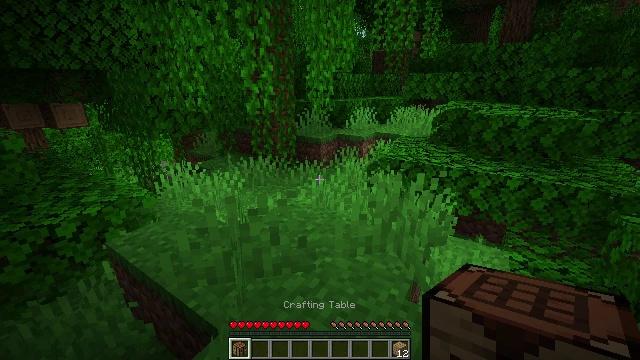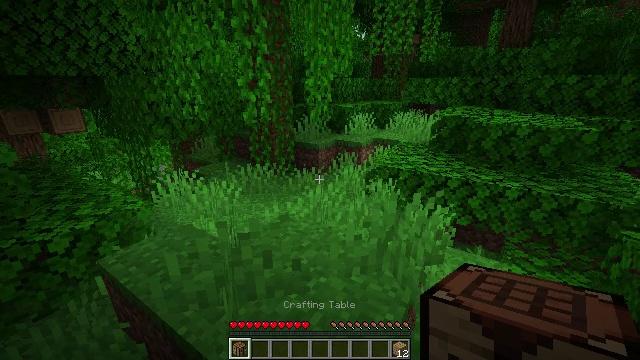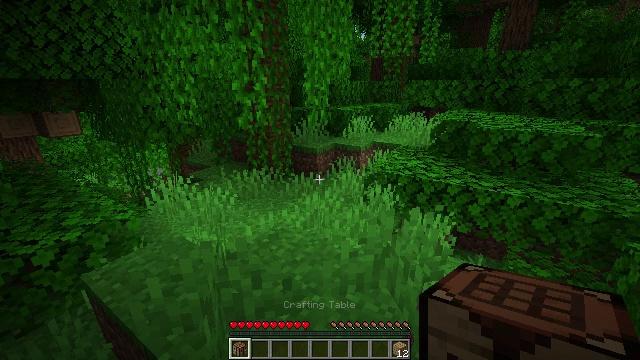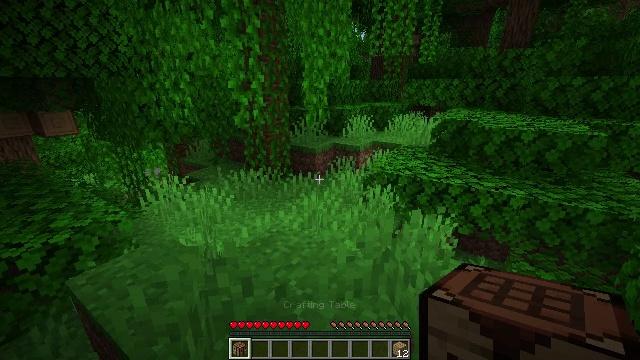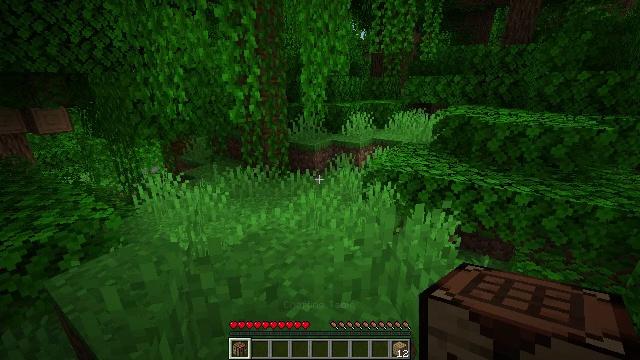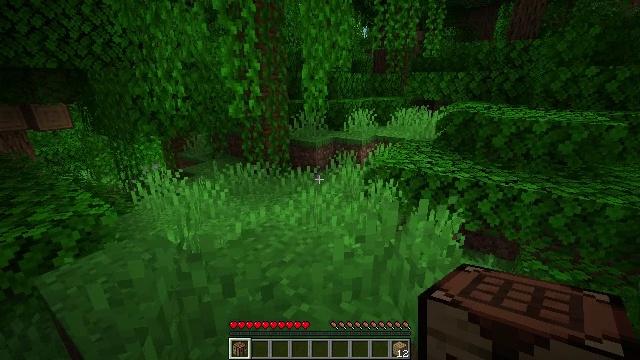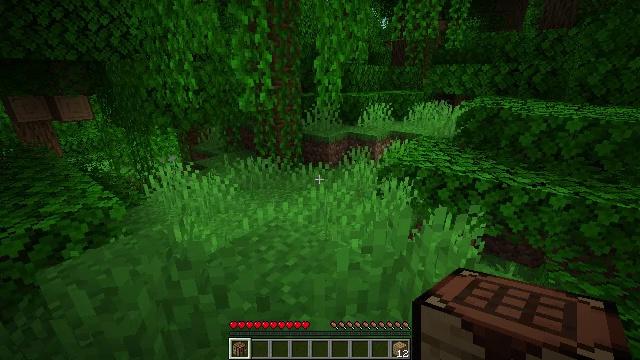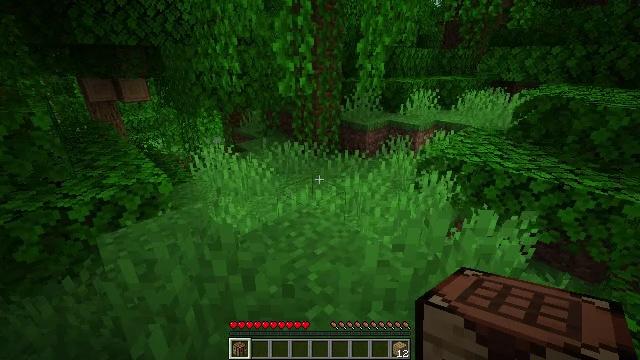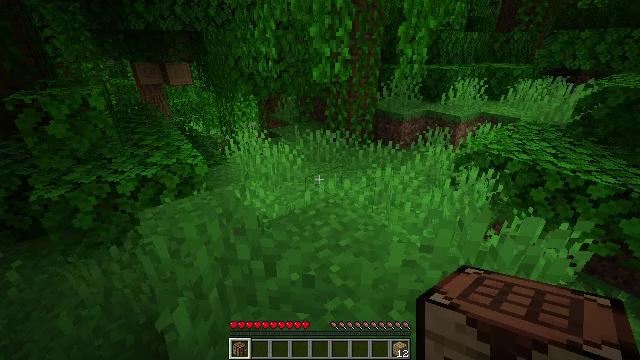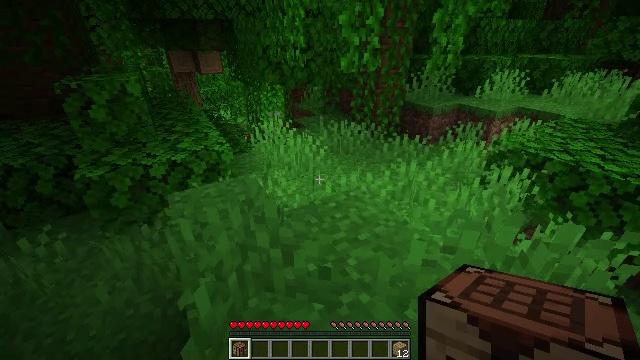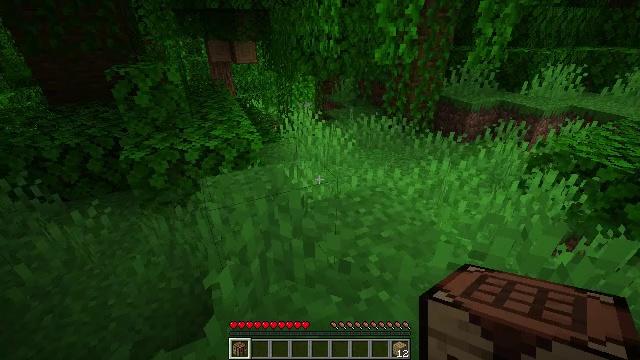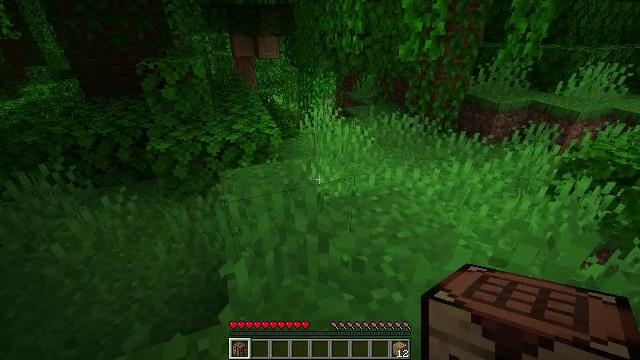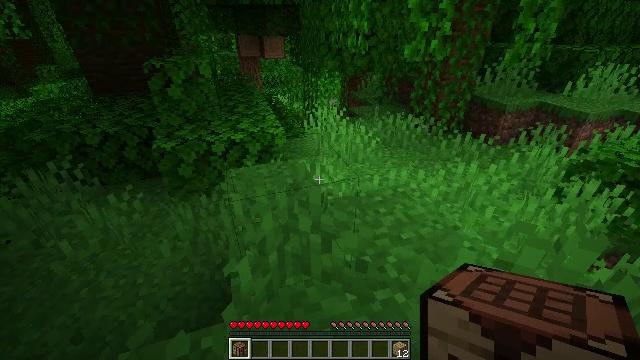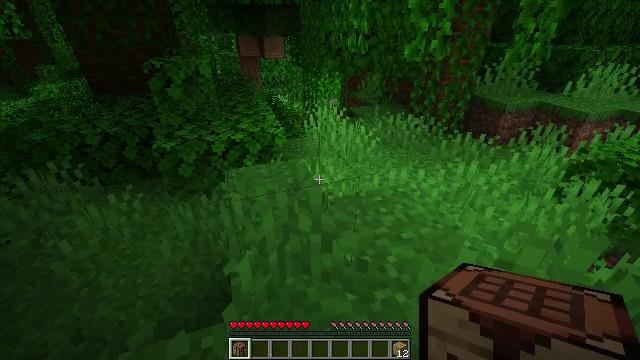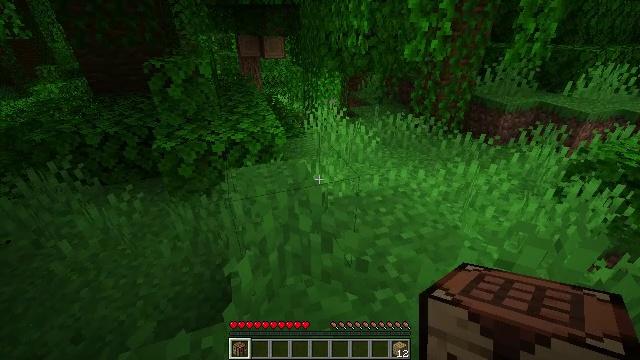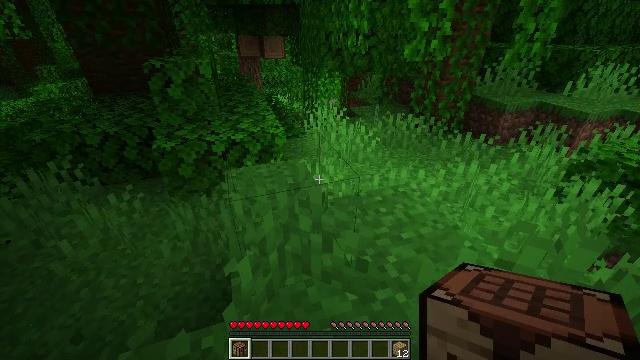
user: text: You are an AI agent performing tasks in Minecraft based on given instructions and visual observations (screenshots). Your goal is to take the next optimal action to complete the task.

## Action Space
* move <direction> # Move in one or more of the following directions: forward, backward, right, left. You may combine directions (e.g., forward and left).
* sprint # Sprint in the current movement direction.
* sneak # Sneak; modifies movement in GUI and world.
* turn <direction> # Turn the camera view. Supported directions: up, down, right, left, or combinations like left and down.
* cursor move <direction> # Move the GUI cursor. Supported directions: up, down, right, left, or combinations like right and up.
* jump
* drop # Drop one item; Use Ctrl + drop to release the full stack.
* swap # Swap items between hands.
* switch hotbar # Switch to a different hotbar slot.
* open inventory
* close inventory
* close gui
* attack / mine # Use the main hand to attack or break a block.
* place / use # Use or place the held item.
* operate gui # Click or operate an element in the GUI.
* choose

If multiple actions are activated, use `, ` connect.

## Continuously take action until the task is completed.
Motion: motion action
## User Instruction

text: Drop a crafting table.
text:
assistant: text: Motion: move forward
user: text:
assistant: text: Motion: move forward
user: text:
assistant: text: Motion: move forward
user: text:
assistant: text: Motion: move forward
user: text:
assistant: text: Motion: no_op
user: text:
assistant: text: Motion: turn left and down
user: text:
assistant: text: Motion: turn left and down
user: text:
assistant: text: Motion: turn left and down
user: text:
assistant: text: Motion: turn left and down
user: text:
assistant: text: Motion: turn left and down
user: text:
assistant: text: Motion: turn left
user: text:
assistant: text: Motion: turn left
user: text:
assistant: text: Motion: no_op
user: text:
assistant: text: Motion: no_op
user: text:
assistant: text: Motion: no_op
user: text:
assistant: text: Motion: no_op
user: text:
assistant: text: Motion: no_op
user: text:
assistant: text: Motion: no_op
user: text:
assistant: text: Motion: turn left and down
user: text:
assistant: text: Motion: turn left and down
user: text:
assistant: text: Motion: no_op
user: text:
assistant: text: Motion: no_op
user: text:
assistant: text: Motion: no_op
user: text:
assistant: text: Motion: no_op
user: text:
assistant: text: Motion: no_op
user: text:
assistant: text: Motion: no_op
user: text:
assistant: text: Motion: no_op
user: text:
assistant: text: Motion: no_op
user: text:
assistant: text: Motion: no_op
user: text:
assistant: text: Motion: no_op